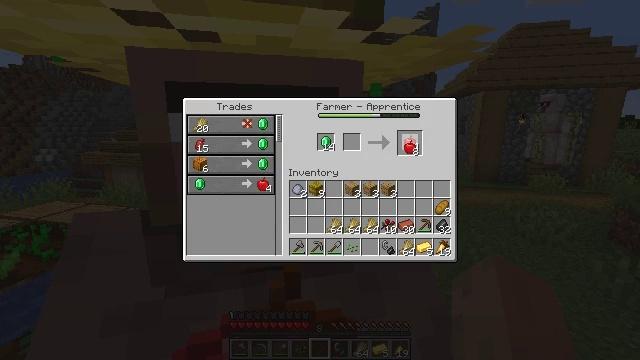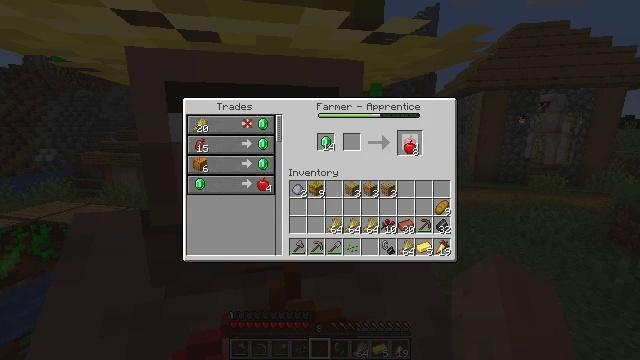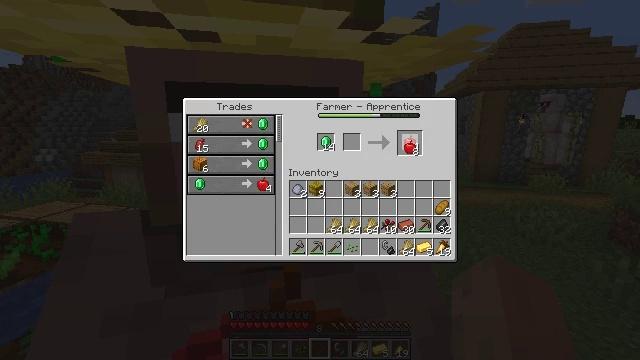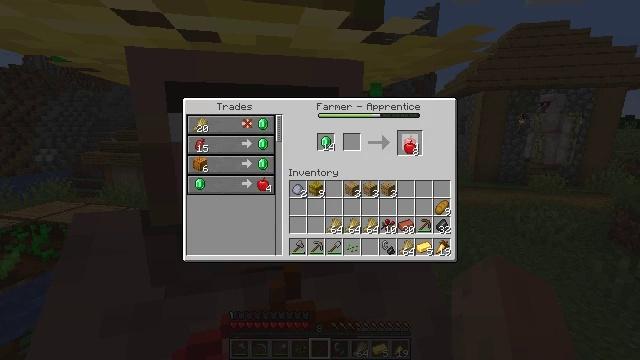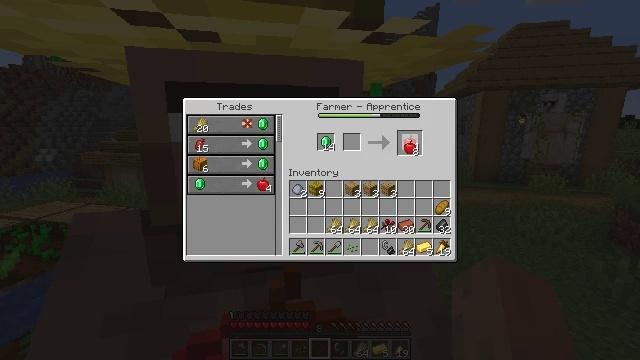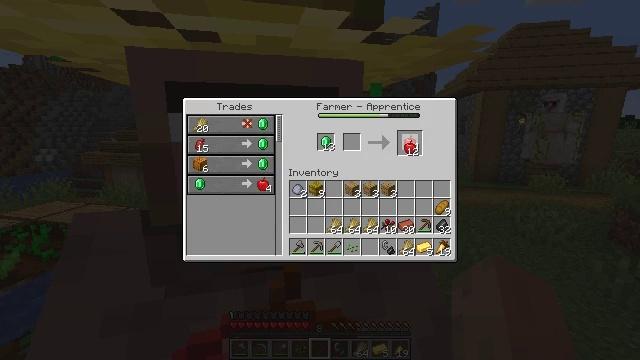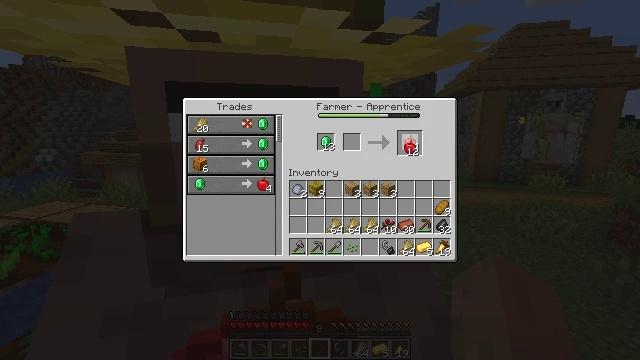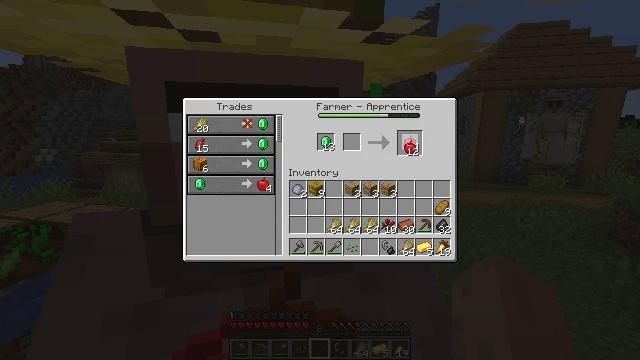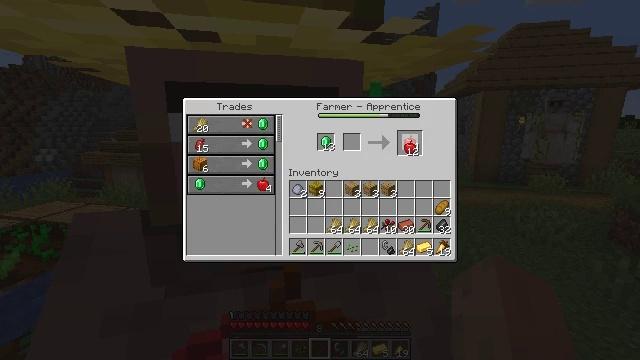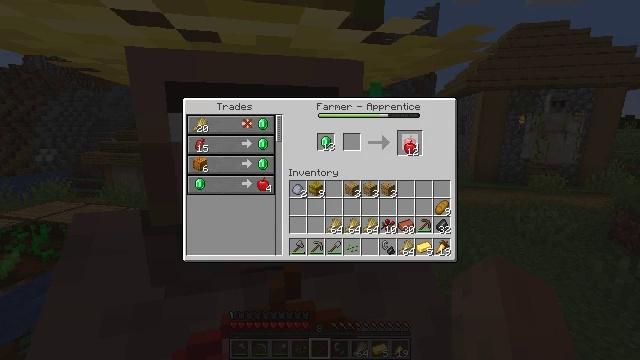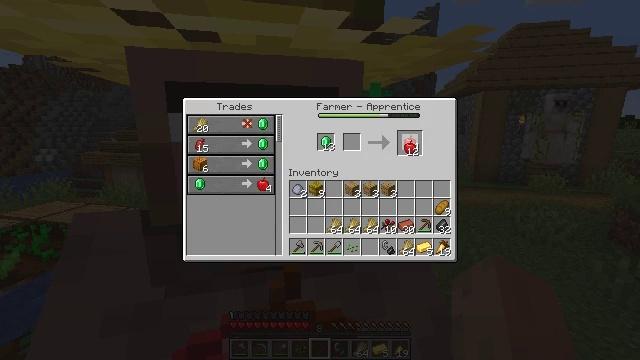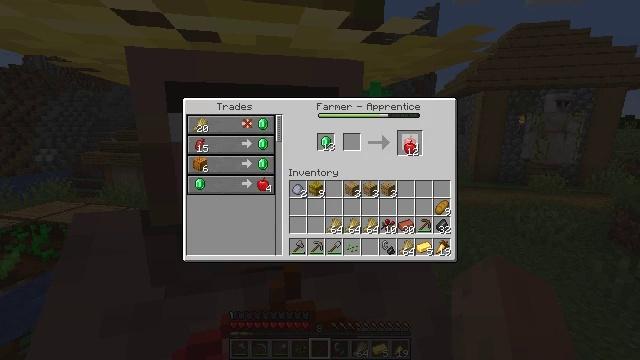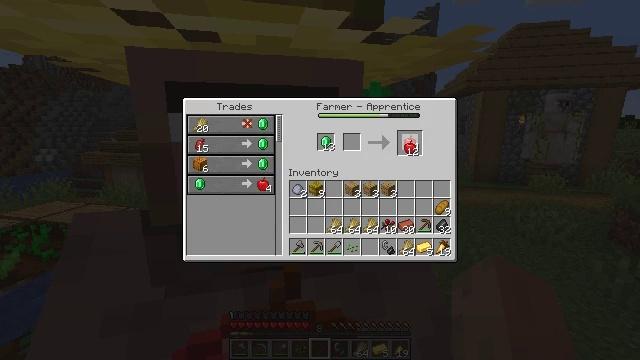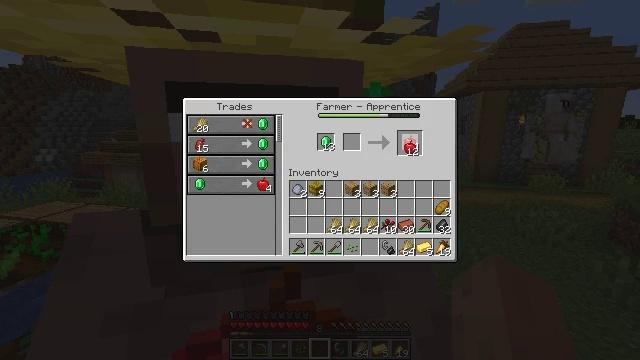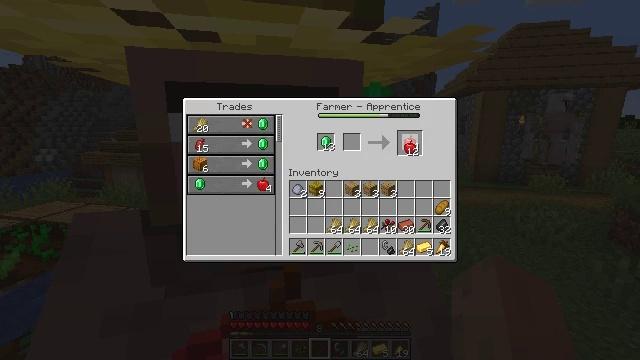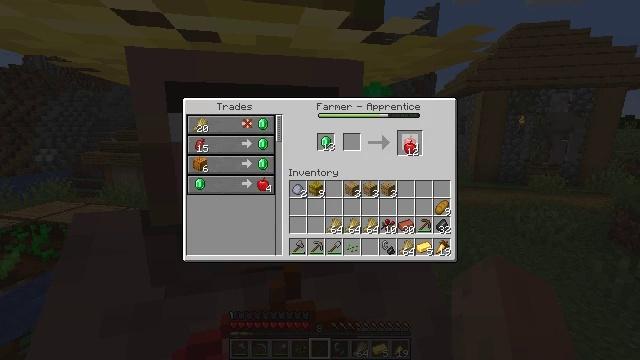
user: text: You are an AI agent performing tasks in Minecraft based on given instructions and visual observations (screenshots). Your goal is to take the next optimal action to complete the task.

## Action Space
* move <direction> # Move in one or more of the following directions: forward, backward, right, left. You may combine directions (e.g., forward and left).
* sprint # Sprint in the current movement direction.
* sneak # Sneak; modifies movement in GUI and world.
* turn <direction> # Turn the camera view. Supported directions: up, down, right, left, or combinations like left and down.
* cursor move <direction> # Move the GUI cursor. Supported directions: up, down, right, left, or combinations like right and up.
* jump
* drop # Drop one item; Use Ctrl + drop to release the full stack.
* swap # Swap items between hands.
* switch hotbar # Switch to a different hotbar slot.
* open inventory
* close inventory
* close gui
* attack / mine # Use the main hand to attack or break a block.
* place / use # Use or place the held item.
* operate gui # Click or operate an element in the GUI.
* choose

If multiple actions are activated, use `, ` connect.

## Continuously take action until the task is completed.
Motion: motion action
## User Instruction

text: Interact with the crafting table to craft an apple.
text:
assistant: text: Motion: no_op
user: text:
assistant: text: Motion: operate gui
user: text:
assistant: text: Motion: operate gui
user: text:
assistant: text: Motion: operate gui
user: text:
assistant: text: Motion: no_op
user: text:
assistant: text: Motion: no_op
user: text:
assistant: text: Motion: no_op
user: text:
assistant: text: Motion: no_op
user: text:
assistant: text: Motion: no_op
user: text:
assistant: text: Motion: no_op
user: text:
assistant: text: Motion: no_op
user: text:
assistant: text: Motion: no_op
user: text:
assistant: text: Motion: no_op
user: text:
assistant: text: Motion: operate gui
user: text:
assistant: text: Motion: operate gui
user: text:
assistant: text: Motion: no_op
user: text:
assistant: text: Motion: no_op
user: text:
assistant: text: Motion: no_op
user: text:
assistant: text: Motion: no_op
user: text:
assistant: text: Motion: no_op
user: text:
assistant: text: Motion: no_op
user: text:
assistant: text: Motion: no_op
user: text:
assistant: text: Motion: operate gui
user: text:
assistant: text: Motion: operate gui
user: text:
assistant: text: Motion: operate gui
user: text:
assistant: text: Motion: no_op
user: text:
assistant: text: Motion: no_op
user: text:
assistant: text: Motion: no_op
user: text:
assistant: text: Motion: no_op
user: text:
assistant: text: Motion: no_op